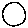
Label: circle